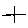
Label: line